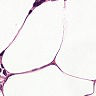
Metastatic tissue present: no